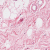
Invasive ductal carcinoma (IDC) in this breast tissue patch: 0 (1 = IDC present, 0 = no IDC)